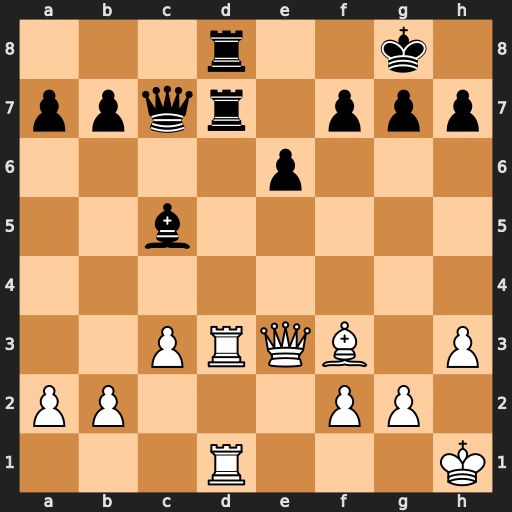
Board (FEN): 3r2k1/ppqr1ppp/4p3/2b5/8/2PRQB1P/PP3PP1/3R3K
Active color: w
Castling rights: -
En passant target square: -
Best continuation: Rxd7 Rxd7 Rxd7 Qxd7 Qxc5